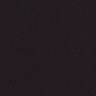
Metastatic tissue present: no